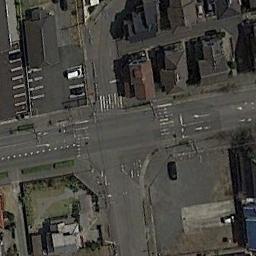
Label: intersection